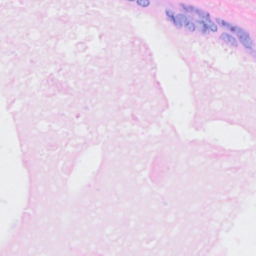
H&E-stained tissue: Breast